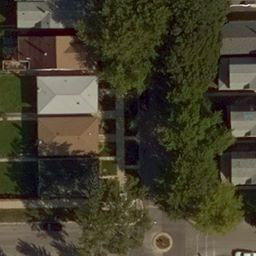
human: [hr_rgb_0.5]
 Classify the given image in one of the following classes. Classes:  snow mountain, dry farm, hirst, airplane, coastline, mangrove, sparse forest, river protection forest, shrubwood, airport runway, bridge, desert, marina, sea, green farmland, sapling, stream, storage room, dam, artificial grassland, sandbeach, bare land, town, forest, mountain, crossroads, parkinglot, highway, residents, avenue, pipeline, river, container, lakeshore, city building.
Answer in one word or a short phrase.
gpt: residents